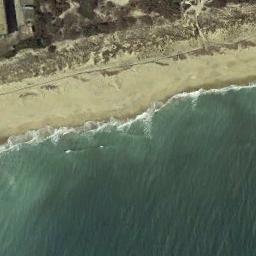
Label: beach